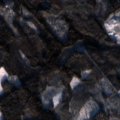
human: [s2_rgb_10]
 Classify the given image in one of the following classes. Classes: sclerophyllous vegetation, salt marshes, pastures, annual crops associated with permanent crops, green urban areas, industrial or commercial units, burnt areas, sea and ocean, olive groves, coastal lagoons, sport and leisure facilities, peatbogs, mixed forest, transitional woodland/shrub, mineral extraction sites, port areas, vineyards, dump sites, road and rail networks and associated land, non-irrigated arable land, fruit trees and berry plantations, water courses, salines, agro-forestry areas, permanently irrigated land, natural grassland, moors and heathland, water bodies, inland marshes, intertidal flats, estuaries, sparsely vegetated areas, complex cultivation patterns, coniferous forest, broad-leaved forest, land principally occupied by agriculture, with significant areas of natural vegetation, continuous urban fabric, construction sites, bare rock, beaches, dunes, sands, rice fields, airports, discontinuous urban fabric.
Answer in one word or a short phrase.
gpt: coniferous forest, mixed forest, transitional woodland/shrub